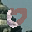
Label: 0